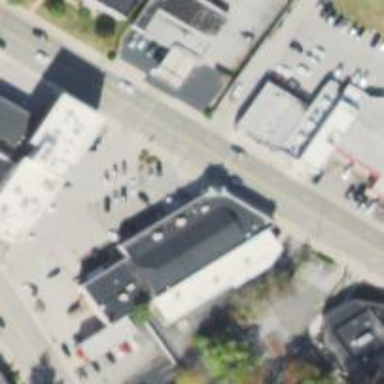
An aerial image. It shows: Pharmacy building providing healthcare services.